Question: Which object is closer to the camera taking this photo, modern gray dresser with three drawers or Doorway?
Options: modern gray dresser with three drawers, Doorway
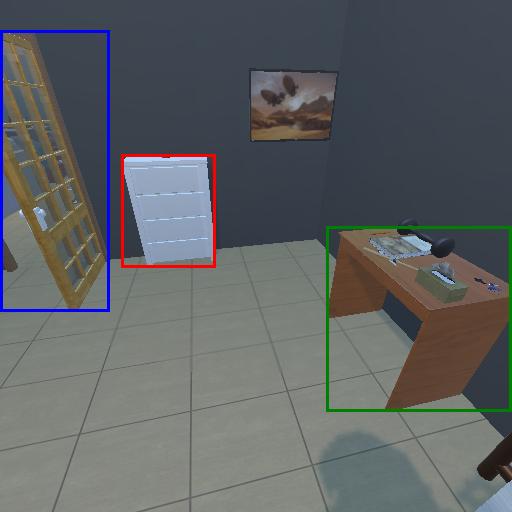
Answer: modern gray dresser with three drawers